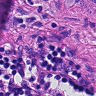
Metastatic tissue present: yes